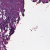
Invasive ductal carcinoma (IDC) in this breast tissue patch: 0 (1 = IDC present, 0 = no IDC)